Question: I use PostgreSQL 13 on windows 10. I have a table with text-type columns. I'm looking for a query to find all the rows that contain just a single word is not accurate in a specific column.
Any ideas?
My table in database the form of, I try to extract all the rows with a single word.

output:
'''
alvi
alexander
elmar
mahmoud
'''
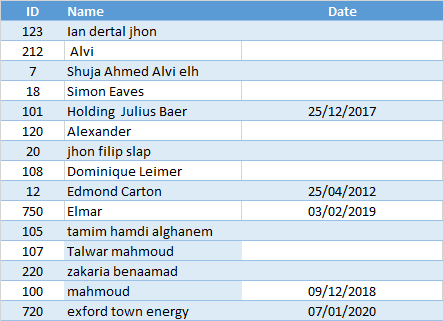
Answer: you can try this :
'''
SELECT Name
FROM your_table
WHERE Name ~ '^\w+$'
'''
see the power of the regular expressions in the <URL>